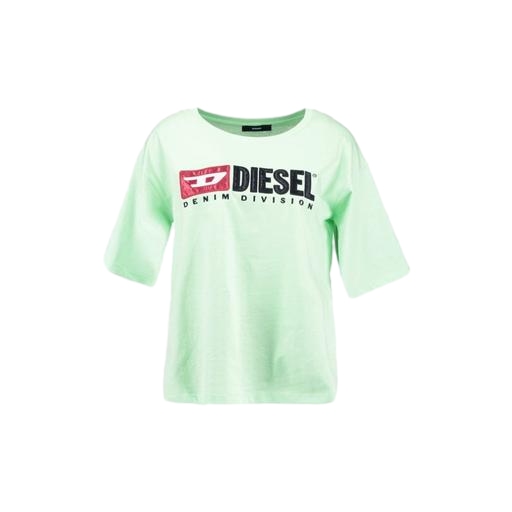
green logo t-shirt, light green tee, t-shirt green, white background